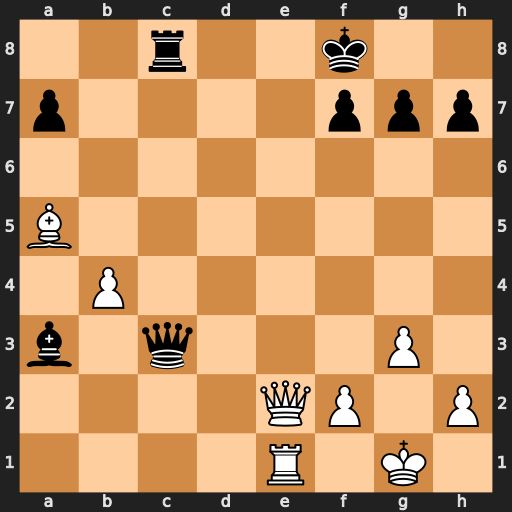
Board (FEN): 2r2k2/p4ppp/8/B7/1P6/b1q3P1/4QP1P/4R1K1
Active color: w
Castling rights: -
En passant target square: -
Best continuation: Qe7+ Kg8 Qe8+ Rxe8 Rxe8#